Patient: sex M, age 37
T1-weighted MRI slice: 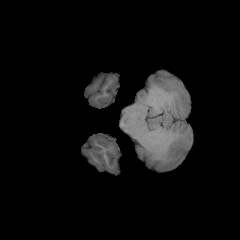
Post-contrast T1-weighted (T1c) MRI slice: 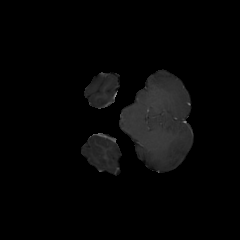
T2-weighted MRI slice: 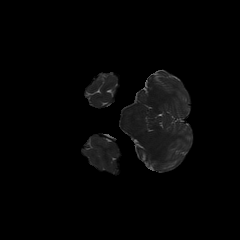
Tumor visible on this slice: no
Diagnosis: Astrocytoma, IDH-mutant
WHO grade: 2